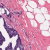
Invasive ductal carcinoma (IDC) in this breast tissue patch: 0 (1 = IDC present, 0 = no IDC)